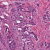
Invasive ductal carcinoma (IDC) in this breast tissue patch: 1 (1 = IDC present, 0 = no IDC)